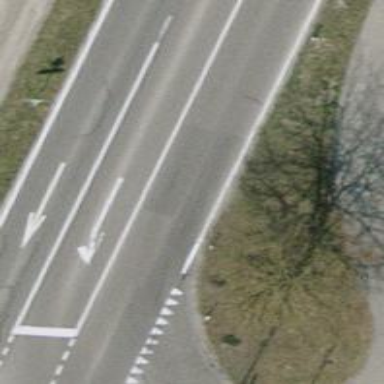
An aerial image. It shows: Secondary road with concrete surface.